Interaction volume radius: 5 \u00c5
Interaction volume height: 20 \u00c5
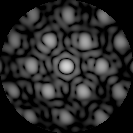
Disorder parameter: 0.2598